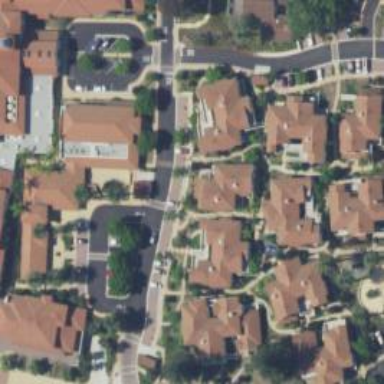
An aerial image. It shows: Living street.